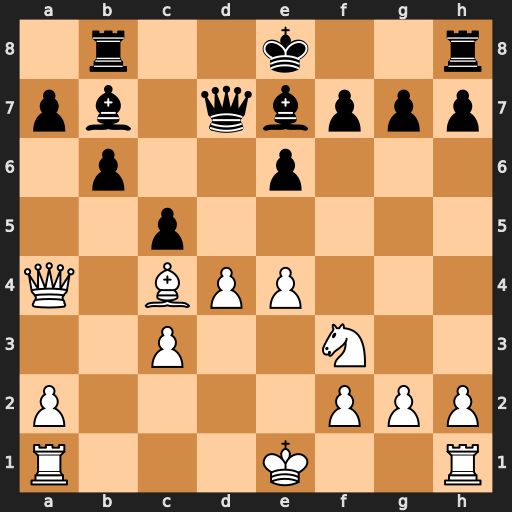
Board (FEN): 1r2k2r/pb1qbppp/1p2p3/2p5/Q1BPP3/2P2N2/P4PPP/R3K2R
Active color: w
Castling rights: KQk
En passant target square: -
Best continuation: Bb5 Qxb5 Qxb5+